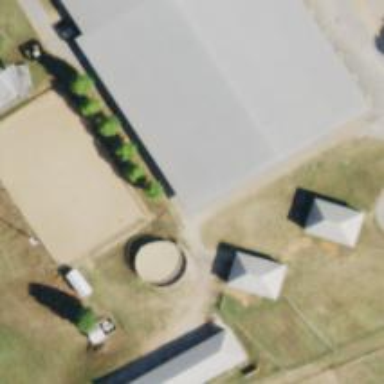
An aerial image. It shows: Fenced equestrian pitch for leisure land.